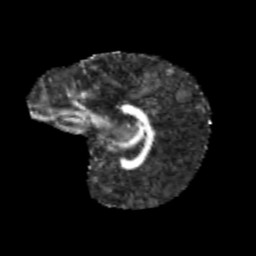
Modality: FA
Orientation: sagittal
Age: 9
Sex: male
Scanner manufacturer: siemens
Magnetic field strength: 3 T
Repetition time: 3.8 s
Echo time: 0.07 s